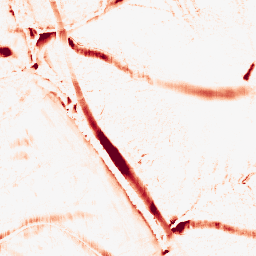
Category: morphological
Decomposition family: morphological_ellipse
Decomposition parameters: operation: opening
width: 20
height: 10
Upsampling method: lanczos
Upsampling parameters: scale: 2
Upsampling scale: 2